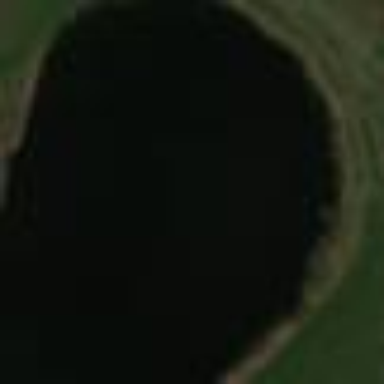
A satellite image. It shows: Natural lake.